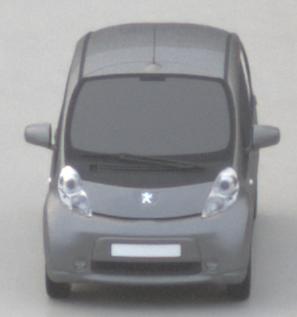
Make: Peugeot
Model: iOn
Detailed model: iOn
Model produced from: 2010/12
Model produced until: 2013/02
Doors: 5
Color: gray
Road condition: wet road
Daytime: sunrise or sunset
Contrast: low contrast